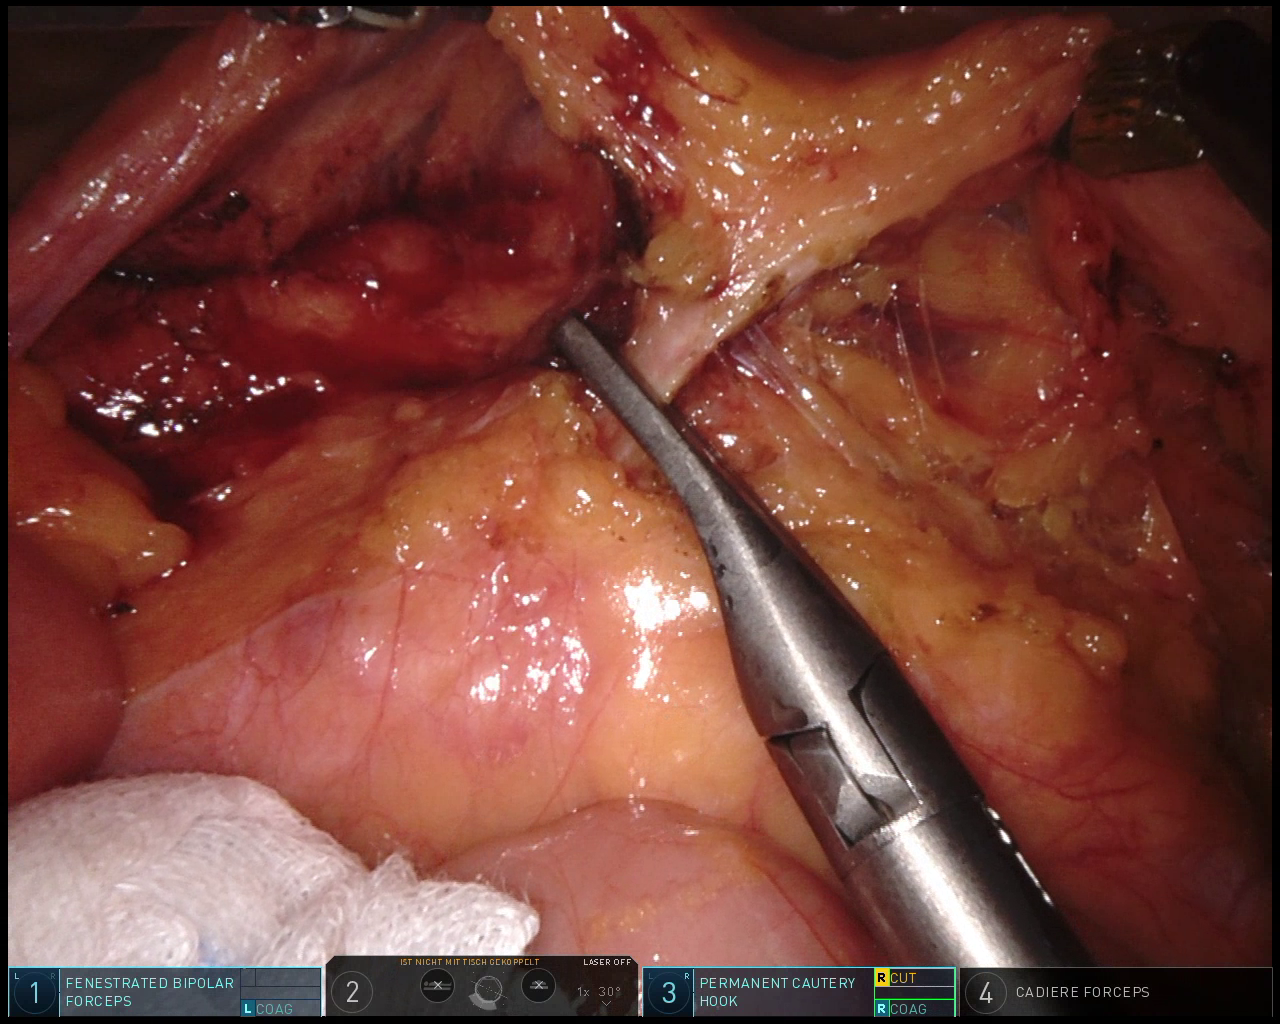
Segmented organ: inferior_mesenteric_artery
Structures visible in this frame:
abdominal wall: no
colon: no
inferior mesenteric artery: yes
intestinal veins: no
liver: no
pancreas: no
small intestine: yes
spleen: no
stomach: no
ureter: no
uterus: no
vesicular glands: no